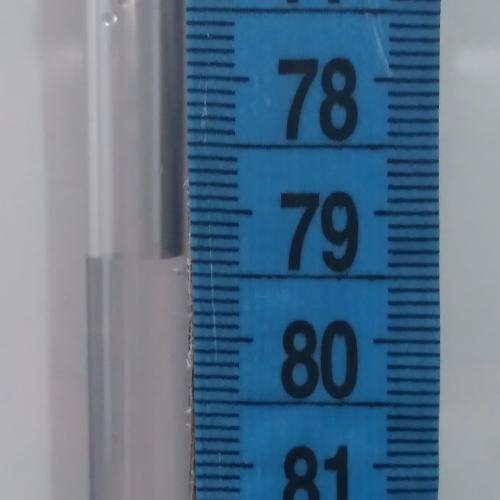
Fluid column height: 79.4 cm